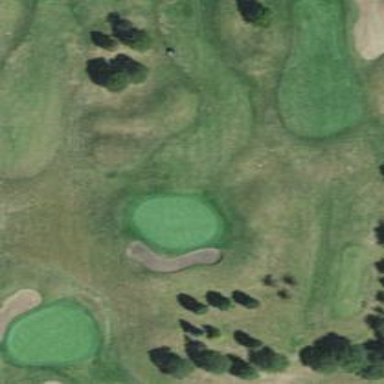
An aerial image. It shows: View of golf hole.